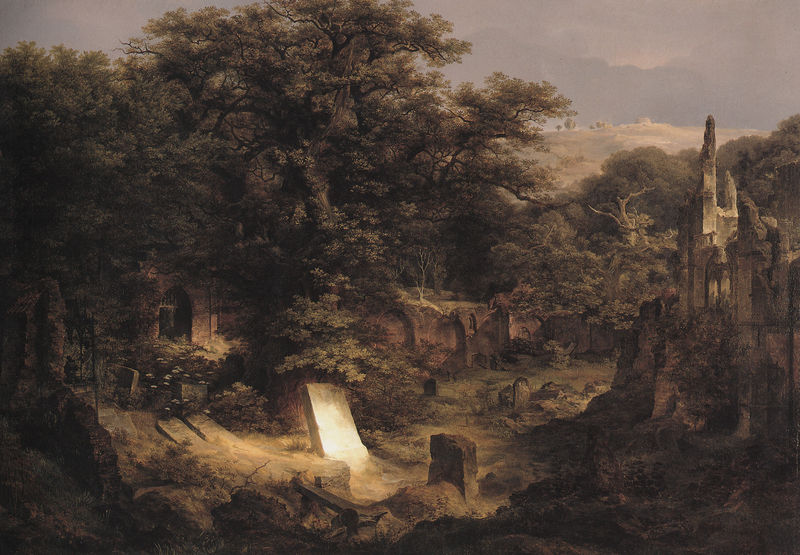
Titel: Friedhof mit Leichensteinen
Künstler: Carl Friedrich Lessing
Standort: Paris
Institution: Louvre
Schlagwörter: baum, berg, blau, blätter, dunkel, felsen, gemälde, himmel, laub, schatten, weiß, wolken, bäume, grün, landschaft, ocker, äste, abend, blume, blumen, braun, fenster, grau, hell, licht, nacht, schwarz, tür, gras, haus, wiese, beige, alt, stein, steine, tod, trauer, öl, ast, einsamkeit, feld, felder, ferne, horizont, hügel, natur, weite, wolen, brücke, büsche, gitter, hütte, kirche, england, wald, landschft, sommer, bogen, naturalismus, berge, fels, gebirge, mauer, tag, vegetation, türe, idylle, bank, friedrich, romantik, zerstörung, stimmung, gesenkt, tor, bögen, vanitas, verfall, eingang, ruine, sonnenstrahl, burg, kirch, kloster, torbogen, dom, moos, wälder, lichtung, bläulich, friedhof, ruinen, allegorie, kathedrale, gemäuer, bewachsen, pforte, grab, hügelig, mauern, lanschaft, gräber, kapelle, wildnis, naturalistisch, abtei, zeit, caspar david friedrich, steingrab, umgefallen, grabmal, vergangenheit, schinkel, nischen, kriche, freidhof, kirchhof, juden, grabstein, grabsteine, friedhofsmauer, überreste, umgekippt, grabplatte, freidrich, steinplatte, einsiedelei, claude lorrain, eingelassen, b ume, eichwald, judisch, mauerstücke, ruinenn, kirchenhof